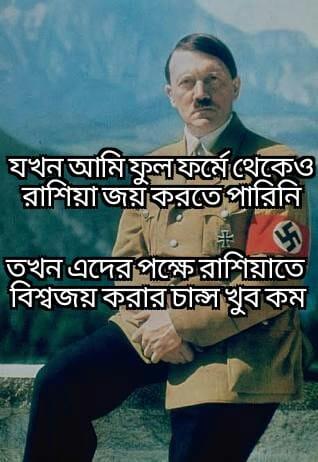
Text: যখন আমি ফুল ফর্মে থেকেও রাশিয়ায জয় করতে পারিনি, তখন এদের পক্ষে রাশিয়াতে বিশ্বজয় করার চান্স খুব কম
Label: Non Hate